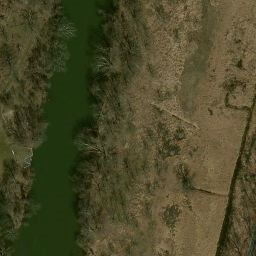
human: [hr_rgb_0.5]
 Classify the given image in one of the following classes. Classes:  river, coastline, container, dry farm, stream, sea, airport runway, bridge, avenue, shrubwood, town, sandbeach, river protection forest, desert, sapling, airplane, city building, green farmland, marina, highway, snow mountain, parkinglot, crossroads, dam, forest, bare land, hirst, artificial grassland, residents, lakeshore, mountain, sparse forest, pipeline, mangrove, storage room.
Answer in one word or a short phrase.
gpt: river